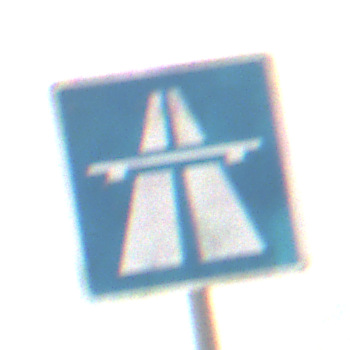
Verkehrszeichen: Autobahn
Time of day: MorningAfternoon
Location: Outdoor (Nature)
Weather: Overcast
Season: NotSpecified
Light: Natural